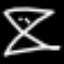
Label: hourglass